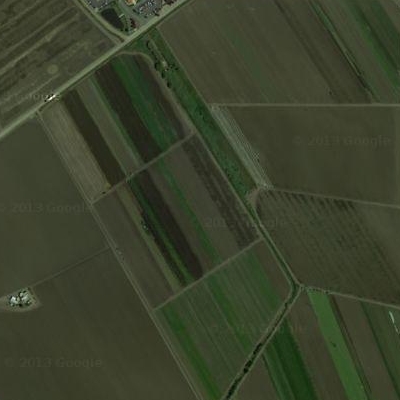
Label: Field